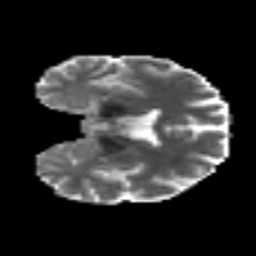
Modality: MD
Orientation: coronal
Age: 30
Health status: ill
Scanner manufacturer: philips
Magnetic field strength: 3 T
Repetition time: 9 s
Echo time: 0.127 s